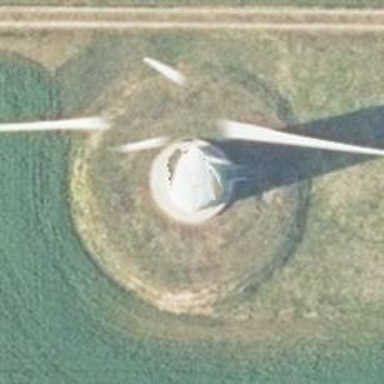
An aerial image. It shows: Wind generator using wind turbines of horizontal axis.